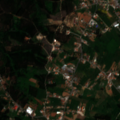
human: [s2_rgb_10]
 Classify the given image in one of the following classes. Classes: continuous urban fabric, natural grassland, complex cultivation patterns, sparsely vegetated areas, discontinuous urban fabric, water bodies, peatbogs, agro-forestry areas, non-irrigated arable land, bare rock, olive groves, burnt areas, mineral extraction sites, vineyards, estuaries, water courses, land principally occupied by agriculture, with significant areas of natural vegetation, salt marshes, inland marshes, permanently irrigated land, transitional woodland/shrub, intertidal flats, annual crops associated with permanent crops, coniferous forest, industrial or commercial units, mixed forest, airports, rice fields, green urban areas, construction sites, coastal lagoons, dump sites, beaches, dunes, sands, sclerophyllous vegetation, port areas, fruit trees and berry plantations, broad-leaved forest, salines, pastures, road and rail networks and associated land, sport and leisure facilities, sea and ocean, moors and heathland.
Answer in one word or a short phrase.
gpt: discontinuous urban fabric, complex cultivation patterns, land principally occupied by agriculture, with significant areas of natural vegetation, mixed forest